Question: I am creating a WPF app using C#, Entity Framework and SQL Server 2008 R2. I am trying to fire the following query.
'''
Select Convert(nvarchar(10),bk.BookingDate,103) as Date, Count(*)
from Booking bk
where
Convert(date,bk.BookingDate) between '2014-10-01' and '2014-10-31'
and bk.IsDeleted = 0
group by Convert(nvarchar(10),bk.BookingDate,103)
order by 1
'''
This query works if directly fired on SQL Server prompt and fetches results.
However when I am trying using Entity Framework I am getting 'NULL' value.
'''
var values = context.Database
.SqlQuery<KeyValuePair<string, int>>(query)
.ToList<KeyValuePair<string, int>>();
'''

1. Is it because I am using a KeyValue pair in the method call?
2. Is there any alternative of doing this using Entity Framework?
3. Or should I use old style database connection and command to run this query?
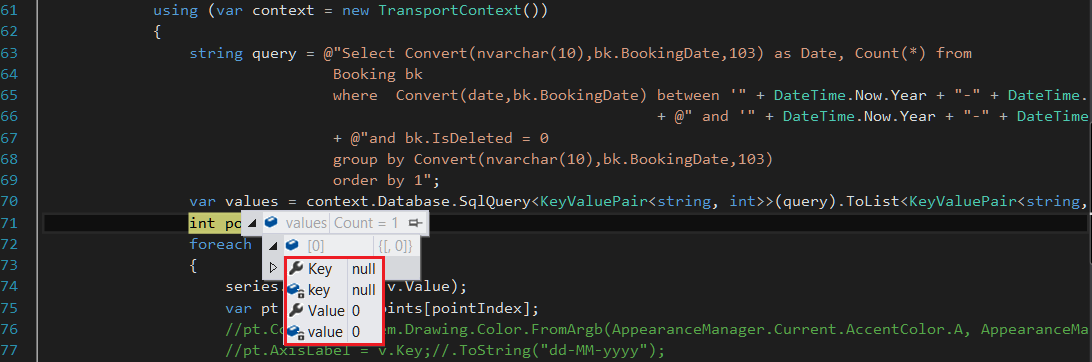
Answer: I think this is because you're using the 'KeyValuePair<>', try creating a simple class like:
'''
public class MyResult
{
public DateTime Date { get; set; }
public int TotalCount { get; set; }
}
'''
And add 'count(*) as TotalCount' to your query. And use that as the generic type parameter for your 'SqlQuery' call. A key thing to remember is that EF will look for members on the result type with names that the columns returned from the query. So as an example, if your query returned a column called "total_count", you would need a property on your class also called "total_count" (with the underscore).